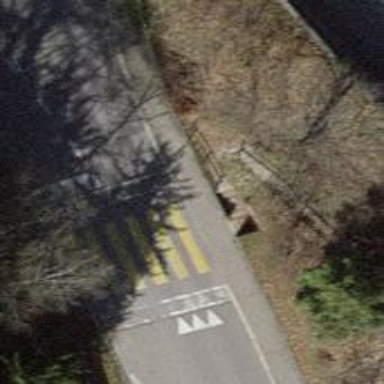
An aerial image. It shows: Road with steps.